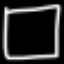
Label: square